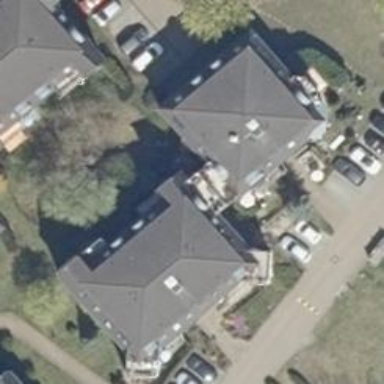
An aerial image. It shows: Residential building with mansard roof.